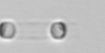
Label: Skeletonema